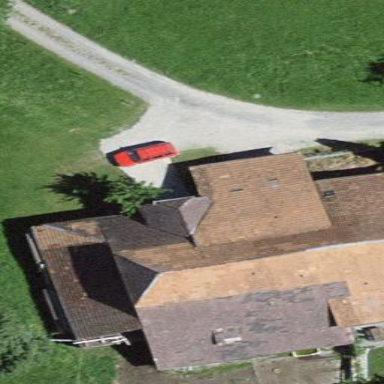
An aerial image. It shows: Farm building.